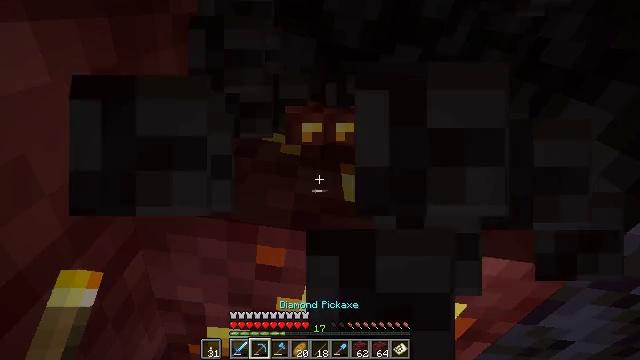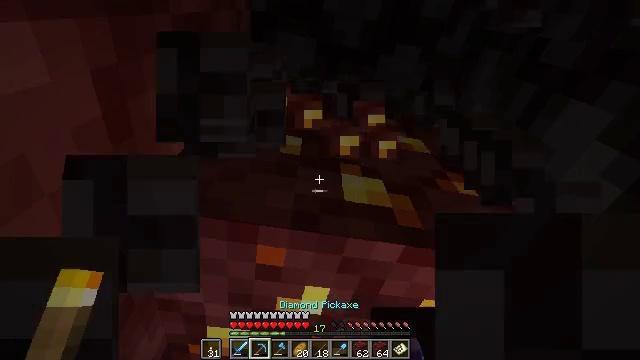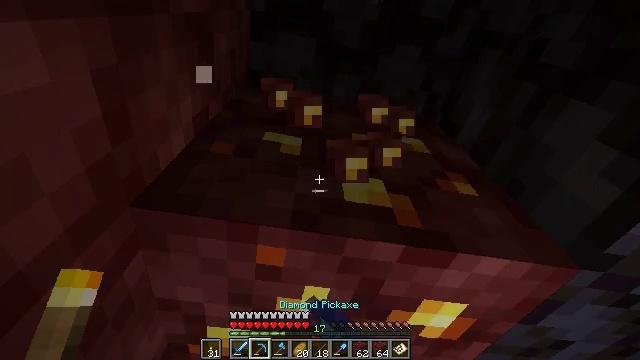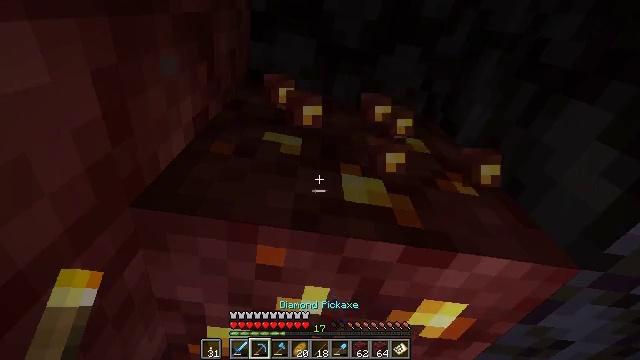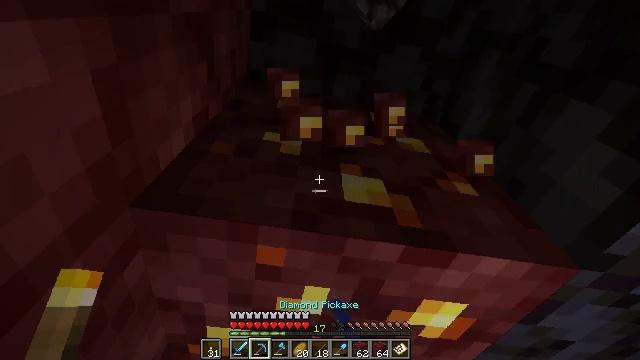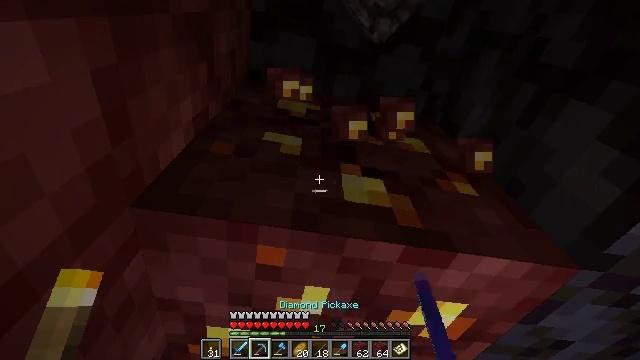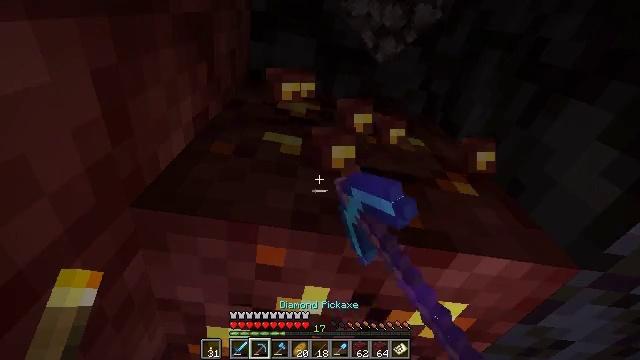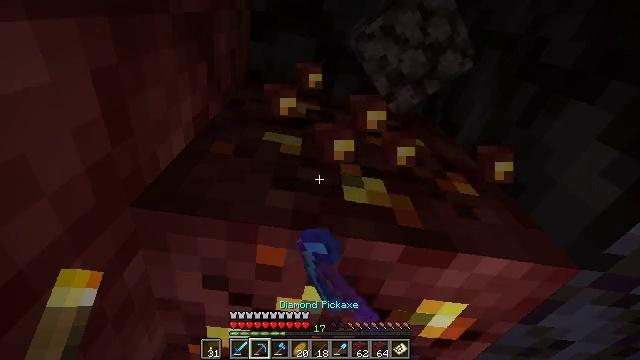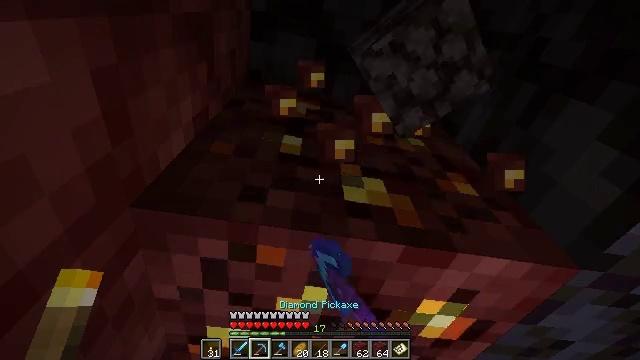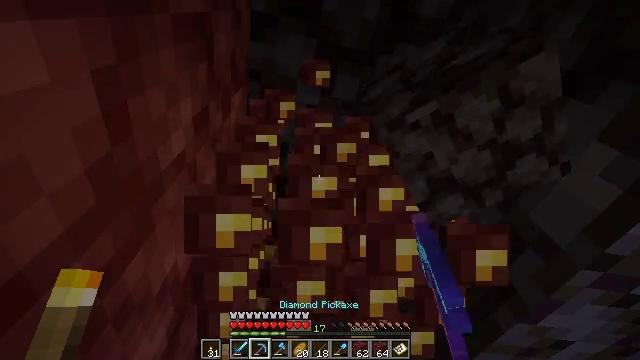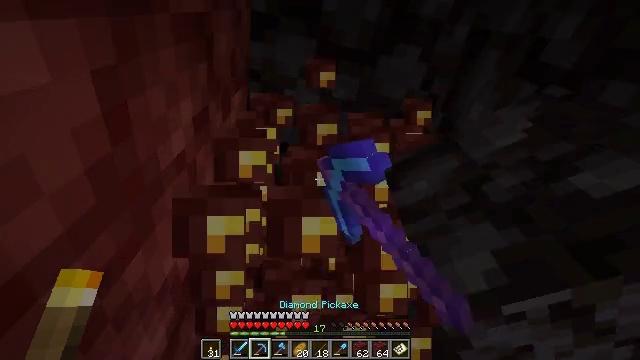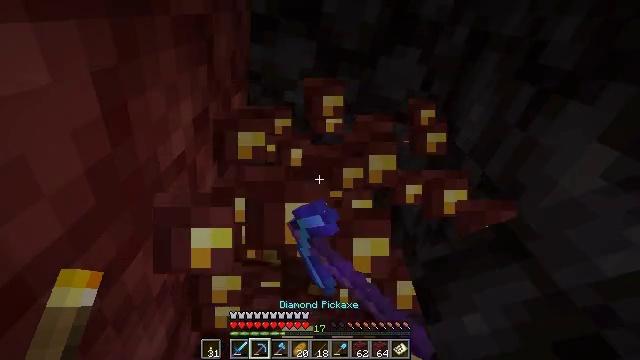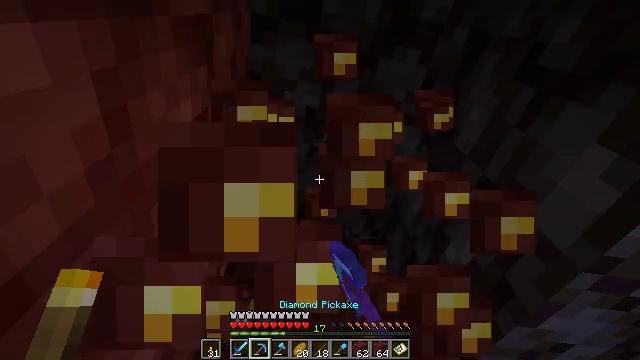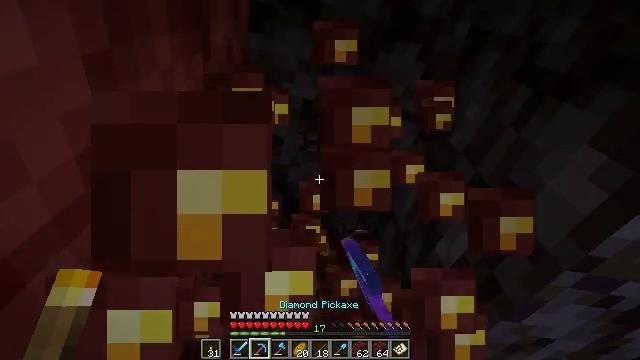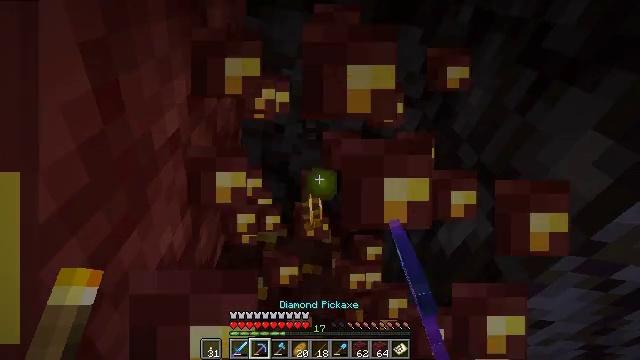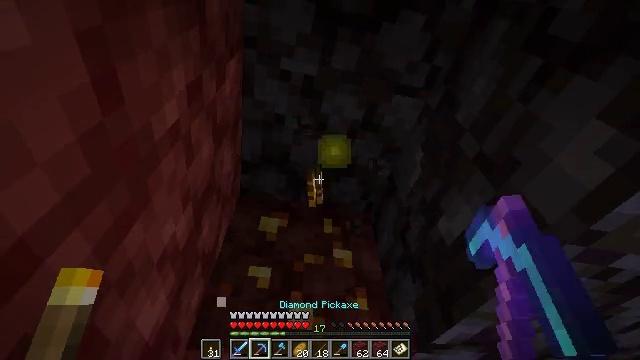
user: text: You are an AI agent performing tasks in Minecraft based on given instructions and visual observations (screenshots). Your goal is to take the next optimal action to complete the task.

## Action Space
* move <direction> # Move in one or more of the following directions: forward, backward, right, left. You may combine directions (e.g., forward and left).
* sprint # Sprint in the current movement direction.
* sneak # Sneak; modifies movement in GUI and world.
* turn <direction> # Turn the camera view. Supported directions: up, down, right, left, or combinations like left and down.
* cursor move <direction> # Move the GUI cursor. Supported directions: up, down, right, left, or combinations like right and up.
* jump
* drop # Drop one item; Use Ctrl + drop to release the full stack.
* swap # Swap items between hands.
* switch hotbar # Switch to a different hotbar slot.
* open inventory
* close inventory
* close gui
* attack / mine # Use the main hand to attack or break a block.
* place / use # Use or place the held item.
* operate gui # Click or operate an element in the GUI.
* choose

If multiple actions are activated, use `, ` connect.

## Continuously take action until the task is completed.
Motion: motion action
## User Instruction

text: Find and mine nether gold ore.
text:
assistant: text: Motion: attack / mine
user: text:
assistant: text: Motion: attack / mine
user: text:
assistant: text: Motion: attack / mine
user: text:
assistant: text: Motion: attack / mine
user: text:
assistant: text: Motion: attack / mine
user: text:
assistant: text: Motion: attack / mine
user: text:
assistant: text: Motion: attack / mine
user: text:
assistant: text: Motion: attack / mine
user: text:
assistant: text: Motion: attack / mine
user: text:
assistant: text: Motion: attack / mine
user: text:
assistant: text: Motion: attack / mine
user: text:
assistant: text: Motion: attack / mine
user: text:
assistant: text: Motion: turn right and down
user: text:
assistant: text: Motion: turn down
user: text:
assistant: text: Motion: turn down
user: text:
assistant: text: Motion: no_op
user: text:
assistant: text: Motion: no_op
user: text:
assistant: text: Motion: no_op
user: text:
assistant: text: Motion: turn left and up
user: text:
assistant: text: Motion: turn left
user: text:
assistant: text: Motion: no_op
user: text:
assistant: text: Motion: no_op
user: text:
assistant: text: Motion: no_op
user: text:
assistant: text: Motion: turn left and down
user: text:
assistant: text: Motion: turn left and down
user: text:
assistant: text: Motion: turn left and down
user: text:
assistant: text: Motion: attack / mine
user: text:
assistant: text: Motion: attack / mine
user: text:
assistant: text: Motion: attack / mine
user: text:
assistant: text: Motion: attack / mine